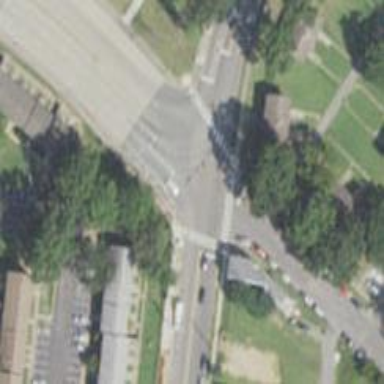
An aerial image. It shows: Zebra crossing on the road.